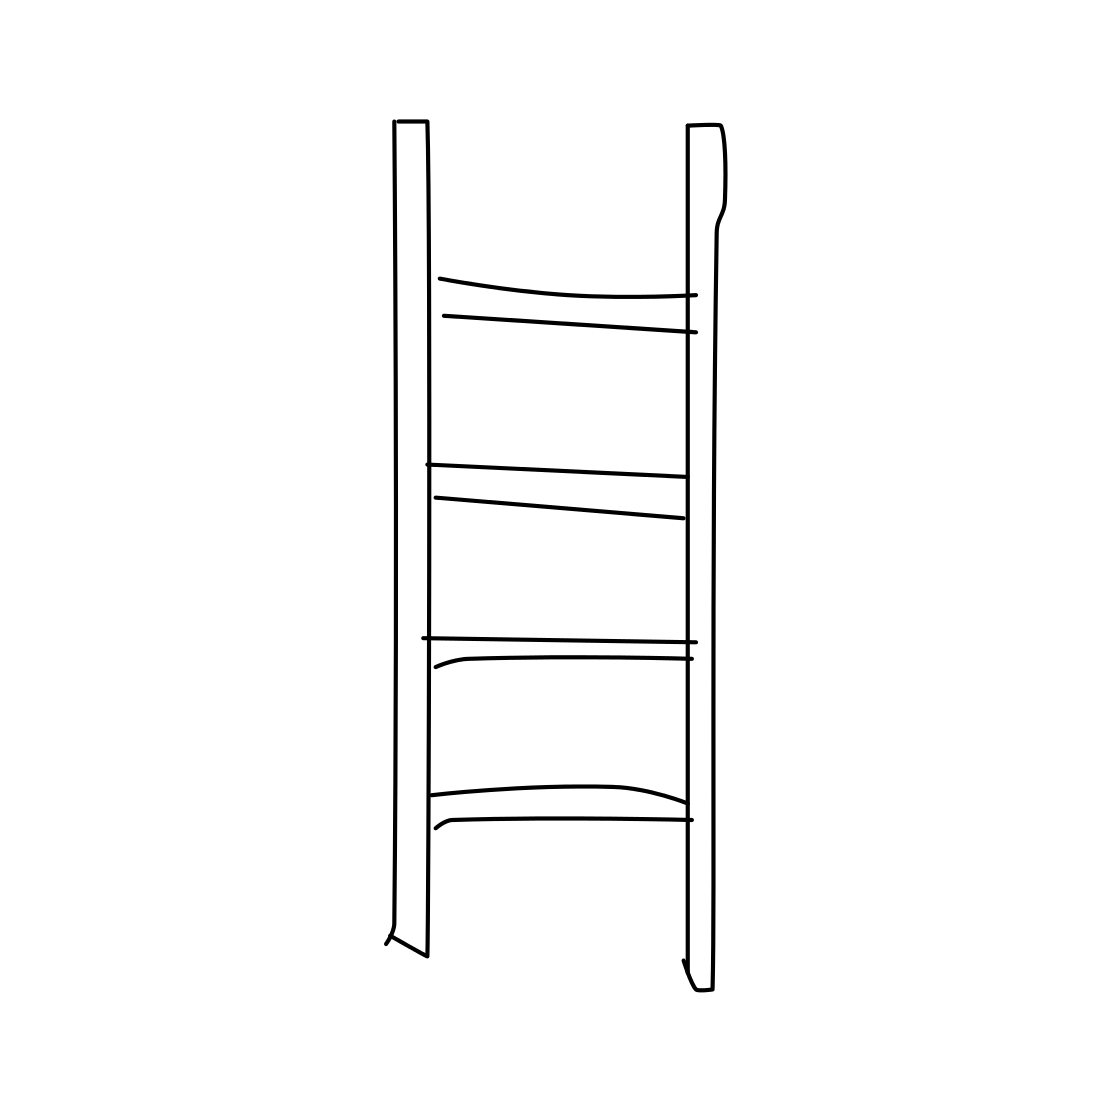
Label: ladder